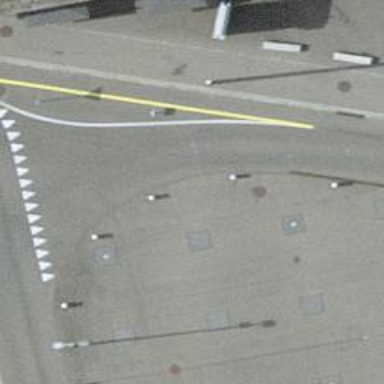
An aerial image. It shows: Primary highway with asphalt surface and separate sidewalk.